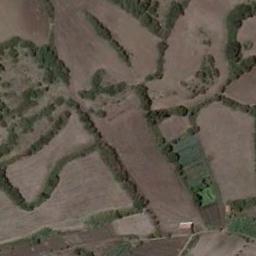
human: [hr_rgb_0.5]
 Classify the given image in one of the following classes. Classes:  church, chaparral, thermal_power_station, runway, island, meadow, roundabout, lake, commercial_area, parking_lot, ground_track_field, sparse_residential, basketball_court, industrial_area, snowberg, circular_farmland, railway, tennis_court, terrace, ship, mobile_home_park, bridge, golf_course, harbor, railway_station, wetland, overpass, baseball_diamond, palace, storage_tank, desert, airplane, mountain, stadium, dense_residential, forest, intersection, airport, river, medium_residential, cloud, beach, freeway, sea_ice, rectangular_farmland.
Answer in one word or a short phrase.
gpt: terrace